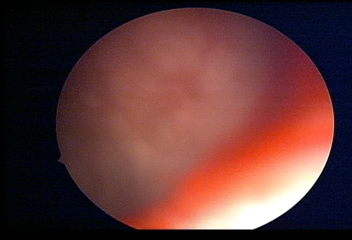
Modality: WLC
Class: Normal mucosa
Bladder cancer association: No